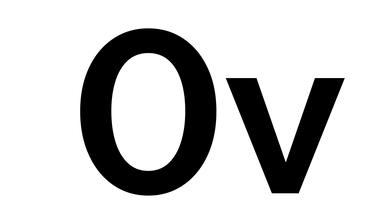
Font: InstrumentSans_SemiBold